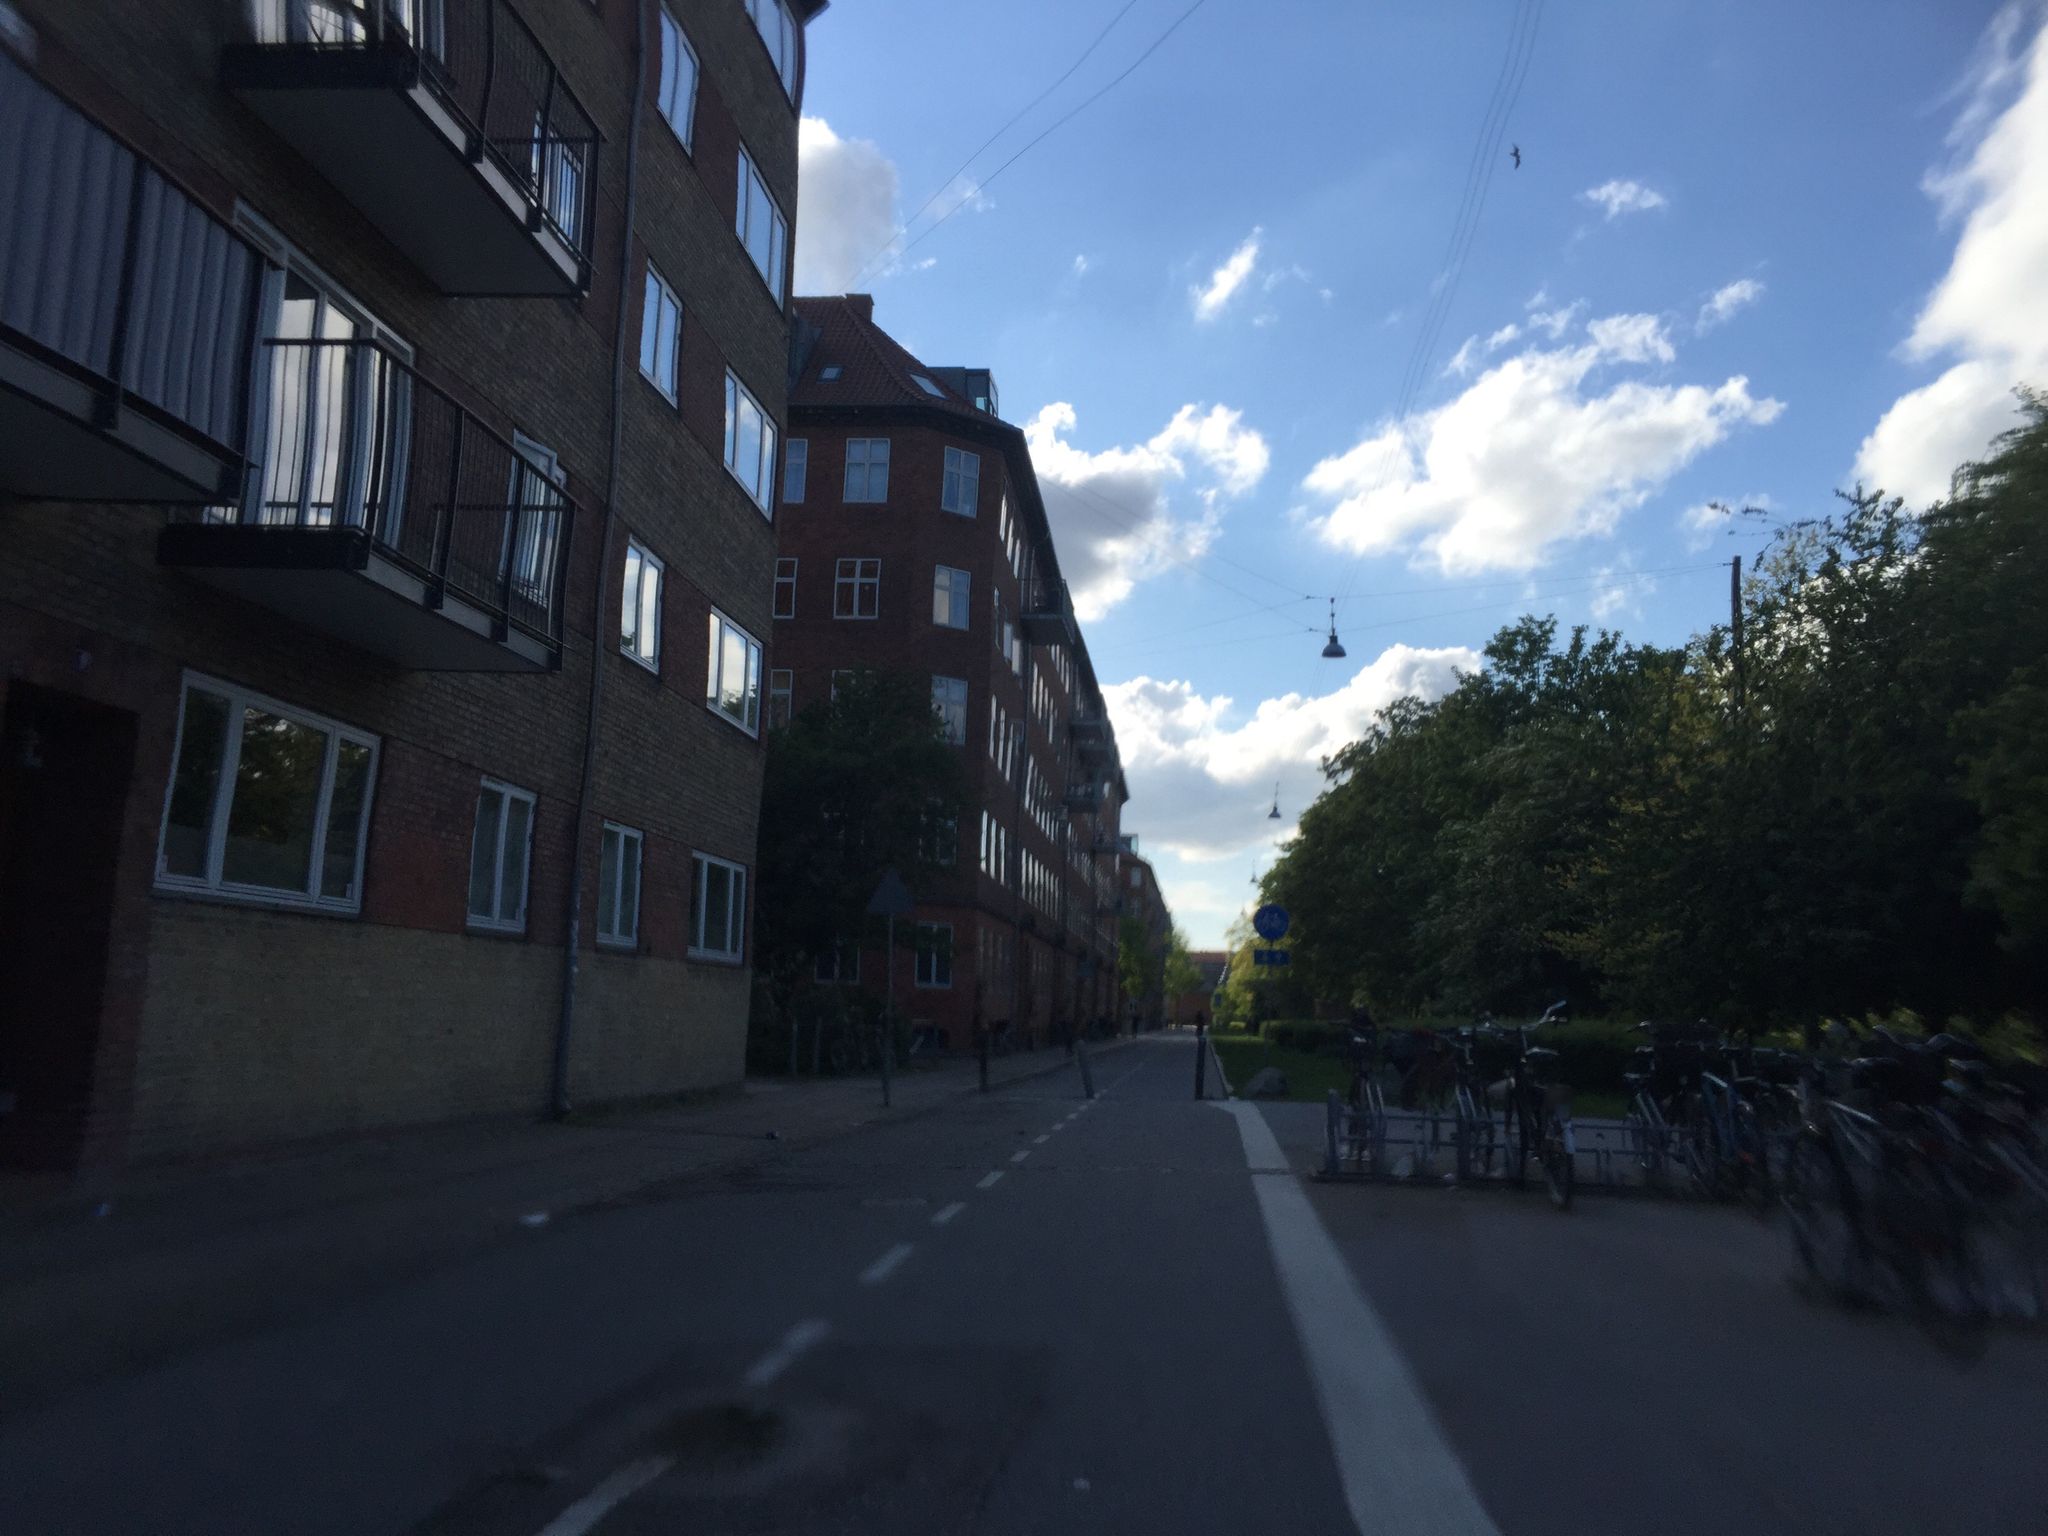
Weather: clear
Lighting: day
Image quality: good
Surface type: cycling surface
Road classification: pedestrian, path, residential
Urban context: urban centre
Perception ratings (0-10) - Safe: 7.74, Lively: 7.63, Beautiful: 7.42, Boring: 6.22, Depressing: 2.59, Wealthy: 7.75